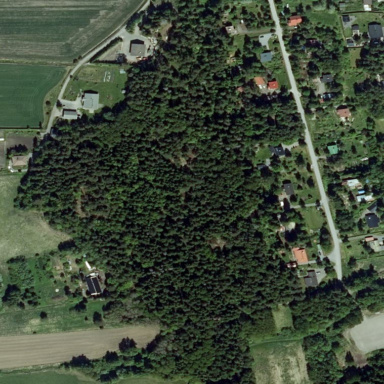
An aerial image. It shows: Park within forest area.